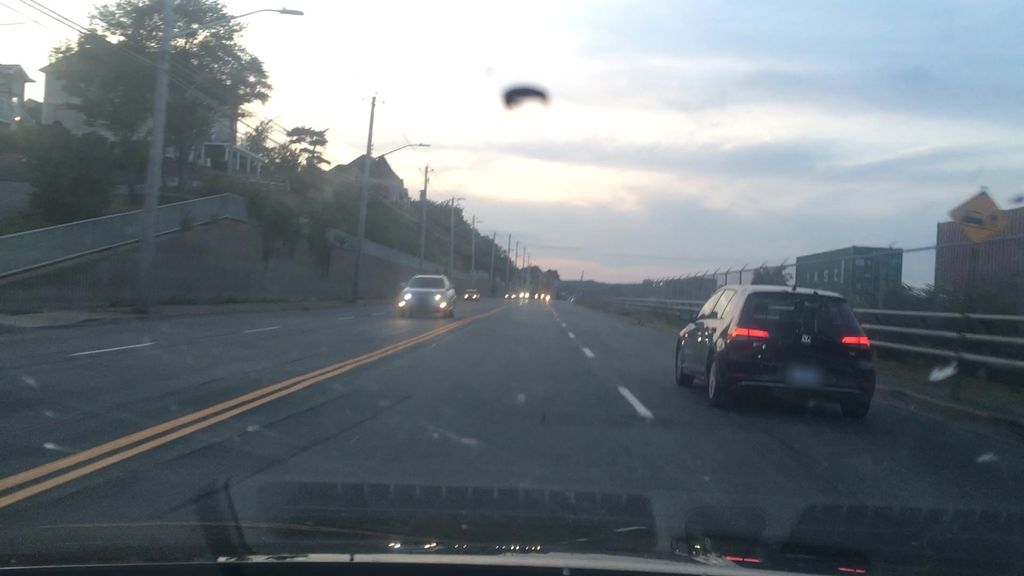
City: halifax